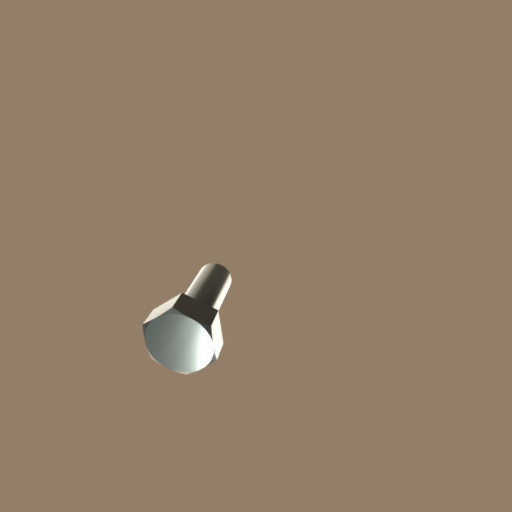
Label: bolt